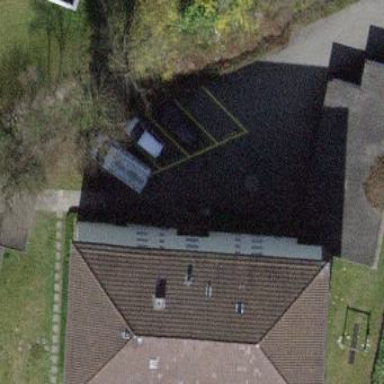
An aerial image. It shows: Residential building.